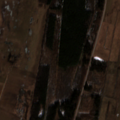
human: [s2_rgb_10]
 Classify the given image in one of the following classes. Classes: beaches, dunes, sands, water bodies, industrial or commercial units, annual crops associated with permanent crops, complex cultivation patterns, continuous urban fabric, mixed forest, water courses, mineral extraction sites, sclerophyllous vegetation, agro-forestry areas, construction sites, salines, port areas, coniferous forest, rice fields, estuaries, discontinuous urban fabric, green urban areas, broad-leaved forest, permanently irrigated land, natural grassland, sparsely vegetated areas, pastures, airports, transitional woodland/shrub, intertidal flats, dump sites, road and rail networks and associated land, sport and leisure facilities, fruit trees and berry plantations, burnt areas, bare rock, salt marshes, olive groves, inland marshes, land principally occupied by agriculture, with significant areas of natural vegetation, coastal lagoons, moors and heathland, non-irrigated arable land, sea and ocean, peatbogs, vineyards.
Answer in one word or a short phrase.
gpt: non-irrigated arable land, pastures, complex cultivation patterns, land principally occupied by agriculture, with significant areas of natural vegetation, mixed forest, transitional woodland/shrub